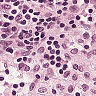
Metastatic tissue present: no